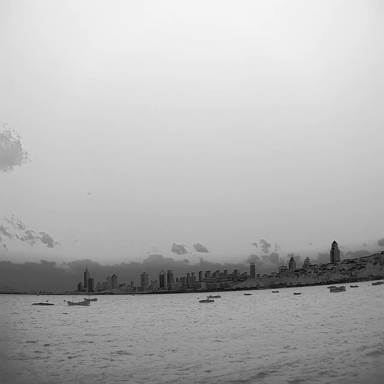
There are nine bulk_carriers in the infrared image.